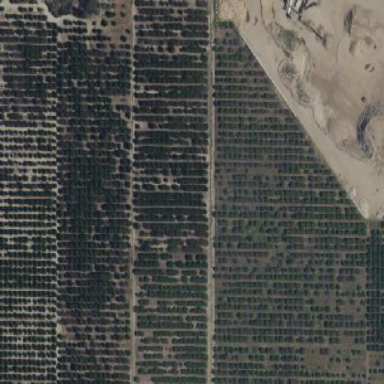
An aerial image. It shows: Orchard.